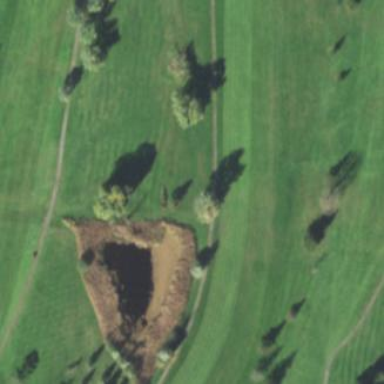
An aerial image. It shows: Scenic golf fairway.